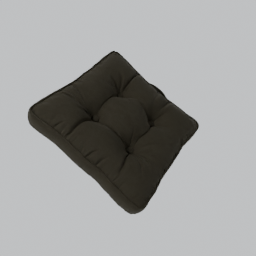
Label: furniture